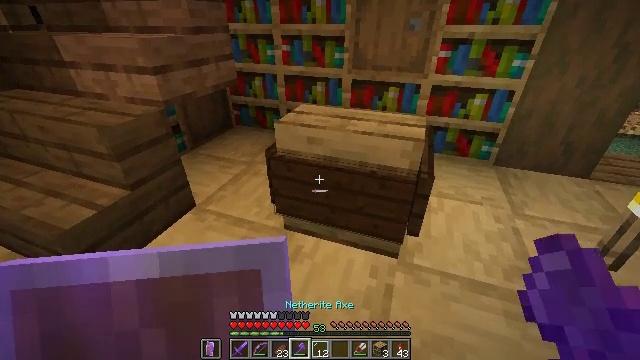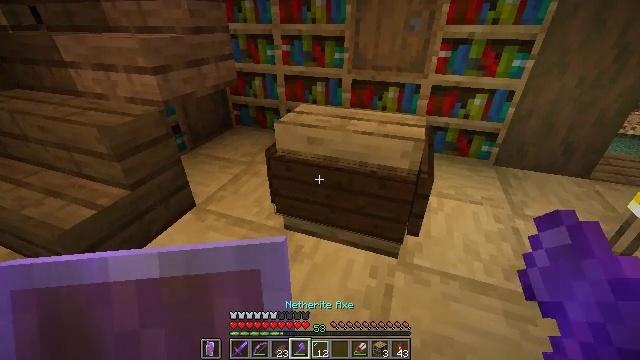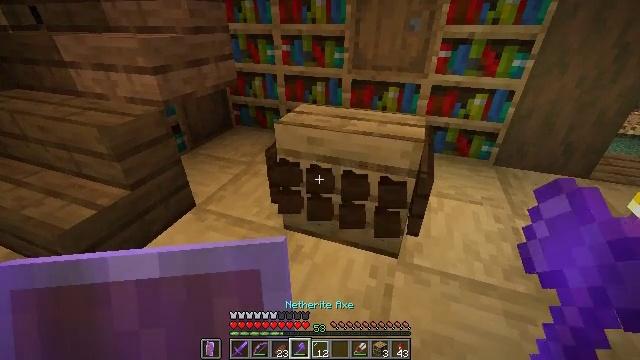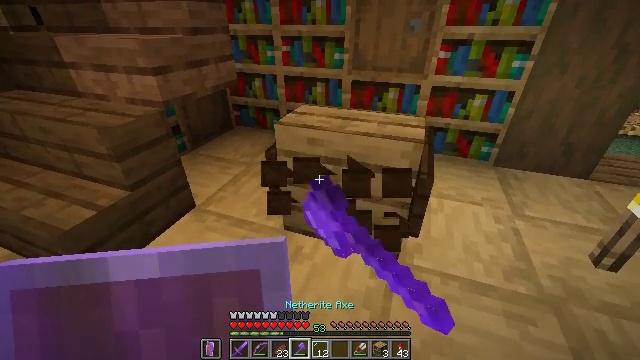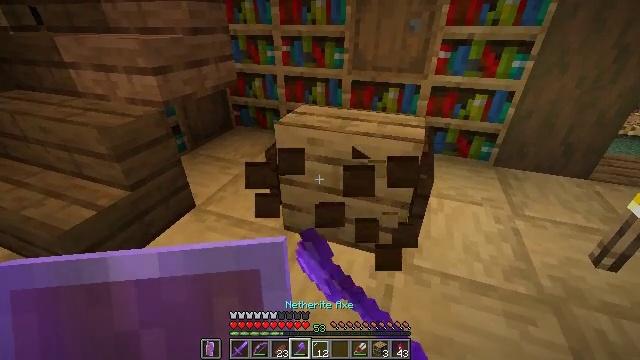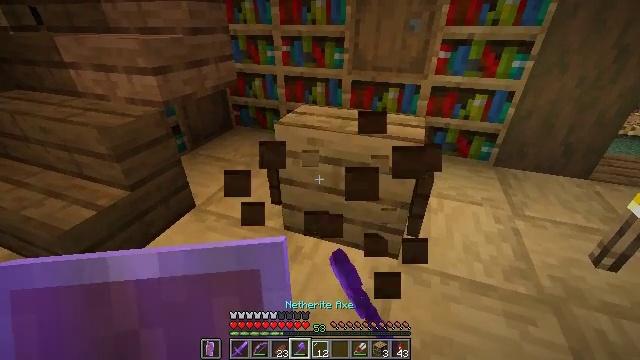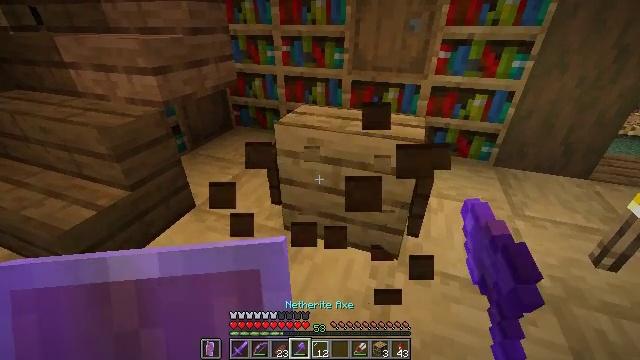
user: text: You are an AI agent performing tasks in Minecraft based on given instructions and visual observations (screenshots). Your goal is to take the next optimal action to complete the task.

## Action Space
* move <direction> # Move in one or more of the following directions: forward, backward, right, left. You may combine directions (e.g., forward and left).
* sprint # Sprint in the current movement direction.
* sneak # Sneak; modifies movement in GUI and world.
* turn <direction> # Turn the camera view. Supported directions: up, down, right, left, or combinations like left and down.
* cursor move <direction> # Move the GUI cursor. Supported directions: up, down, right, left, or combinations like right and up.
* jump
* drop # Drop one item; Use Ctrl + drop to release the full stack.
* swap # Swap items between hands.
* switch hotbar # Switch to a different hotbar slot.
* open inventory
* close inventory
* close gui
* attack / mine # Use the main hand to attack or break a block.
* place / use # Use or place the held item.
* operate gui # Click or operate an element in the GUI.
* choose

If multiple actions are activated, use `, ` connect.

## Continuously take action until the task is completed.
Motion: motion action
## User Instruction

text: Retrieve the dark oak wall sign from the wall.
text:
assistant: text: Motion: no_op
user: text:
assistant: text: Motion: attack / mine
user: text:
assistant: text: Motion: attack / mine
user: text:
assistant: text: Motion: attack / mine
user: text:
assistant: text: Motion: attack / mine
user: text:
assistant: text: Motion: attack / mine
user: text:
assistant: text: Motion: no_op